九年级 · 代数
(6 分) 已知二次函数 $y=a x^{2}+b x+c$ 部分自变量 $x$ 与函数值 $y$ 的对应值如下表所示:

| $x$ | $\cdots$ | -2 | -1 | 0 | 1 | 2 | $\cdots$ |
| :---: | :---: | :---: | :---: | :---: | :---: | :---: | :---: |
| $y$ | $\ldots$ | -5 | 0 | 3 | 4 | 3 | $\cdots$ |

(2)在平面直角坐标系中画出二次函数的图象;

(3)当 $-3 \leq x \leq 2$ 时, $y$ 的取值范围是 $\qquad$ .

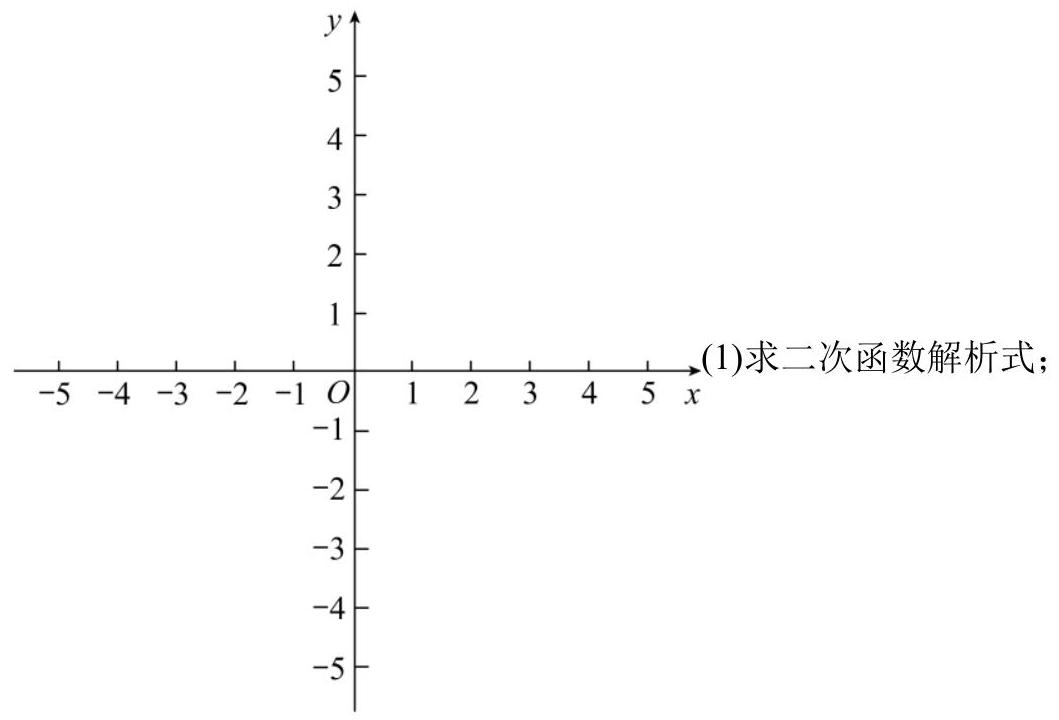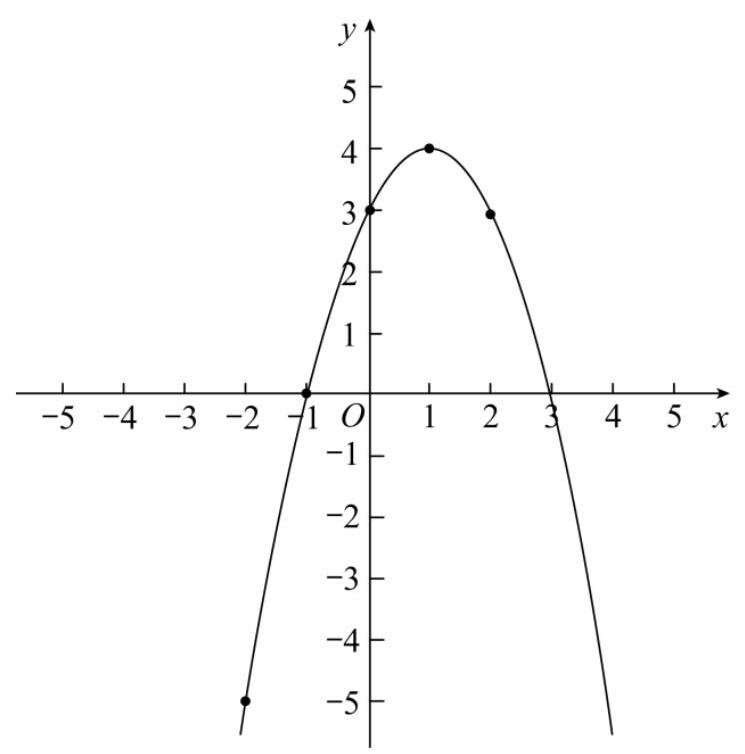
答案:  (1) $y=-x^{2}+2 x+3$

(2)画图见详解

(3) $-12 \leq y \leq 4$

解析: (1)用待定系数法即可求解;

（2）根据函数解析式，用描点法即可求解;

（3）根据自变量的取值范围, 结合图示, 即可确定函数值的取值范围.

【详解】（1）解：当 $x=-2$ 时, $y=-5$; 当 $x=-1$ 时, $y=0$; 当 $x=0$ 时, $y=3$, $\therefore\left\{\begin{array}{l}4 a-2 b+c=-5 \\ a-b+c=0 \\ c=3\end{array}\right.$, 解方程得 $\left\{\begin{array}{l}a=-1 \\ b=2 \\ c=3\end{array}\right.$,

$\therefore$ 二次函数解析式为 $y=-x^{2}+2 x+3$.

(2) 解: 二次函数解析式为 $y=-x^{2}+2 x+3$, 图像如图所示,

函数与 $x$ 轴的交点是 $(-1,0),(3,0)$, 与 $y$ 轴的交点是 $(0,3)$, 对称轴为 $x=1$, 符合题意.

（3）解：当 $-3 \leq x \leq 2$ 时, 根据（2）中图示可知,

当 $x=-3$ 时, $y=-(-3)^{2}+2 \times(-3)+3=-12$; 当当 $x=1$ 时, $y=-1^{2}+2 \times 1+3=4$; 当 $x=2$ 时, $y=-2^{2}+2 \times 2+3=3$.

$\therefore$ 当 $-3 \leq x \leq 2$ 时, $-12 \leq y \leq 4$.

【点睛】本题主要考查待定系数法求二次函数解析式, 根据函数解析式画函数图形, 根据函数自变量求函数取值范围, 掌握待定系数法解二次函数解析式，函数图像的性质是解题的关键.